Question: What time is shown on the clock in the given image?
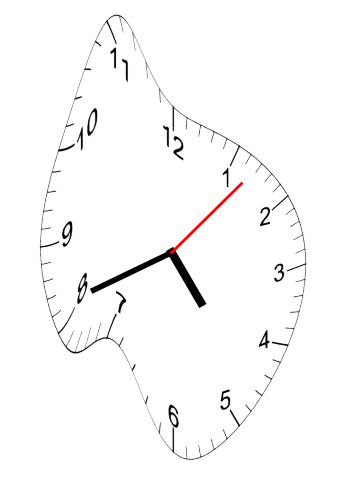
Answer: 04:41:07